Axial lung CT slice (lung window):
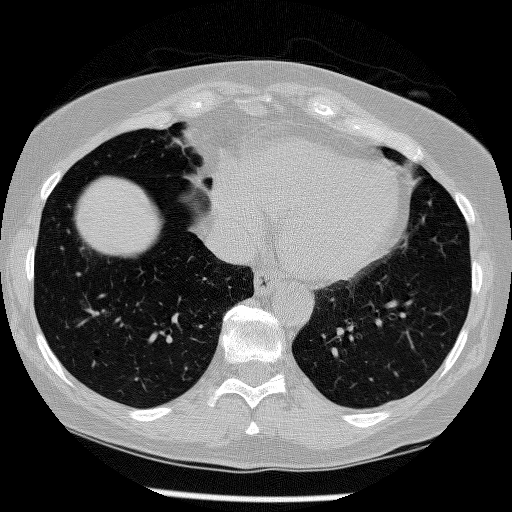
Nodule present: no